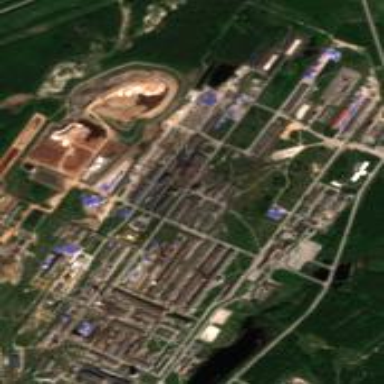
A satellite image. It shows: Industrial area used for metallurgy.